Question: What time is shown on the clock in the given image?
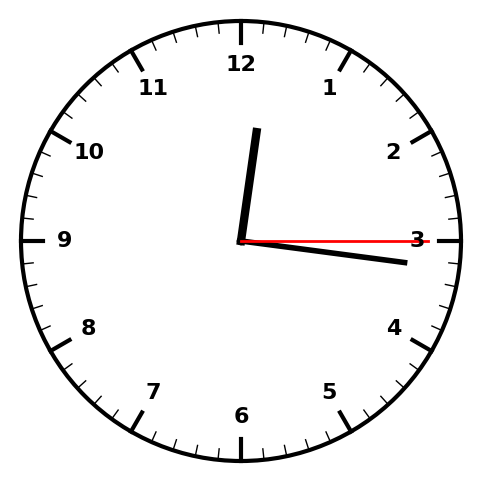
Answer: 12:16:15